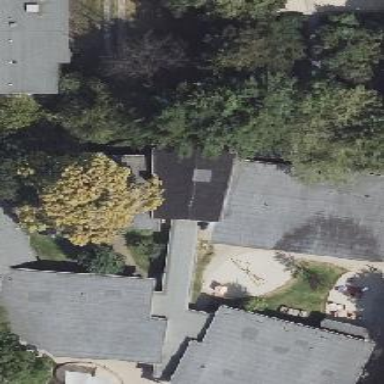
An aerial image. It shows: Close-up view of roof part of building.